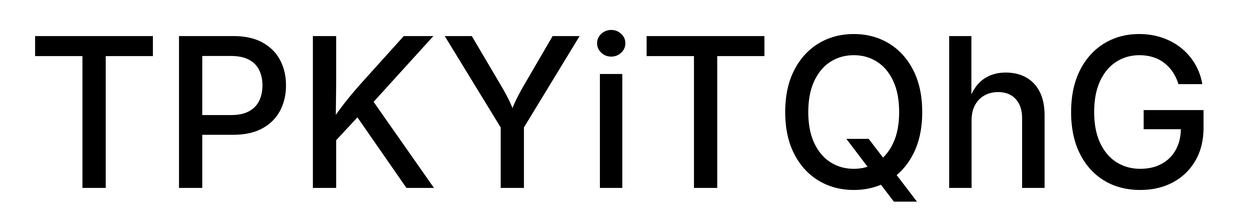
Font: Inter_Medium